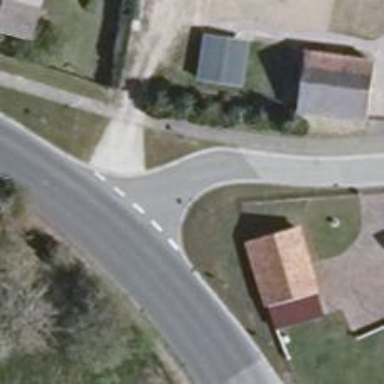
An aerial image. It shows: Road with "give way" sign.